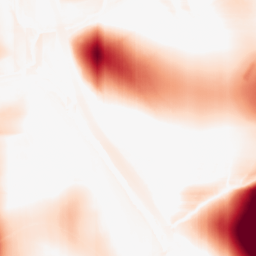
Category: morphological
Decomposition family: rolling_ball
Decomposition parameters: radius: 50
Upsampling method: bspline
Upsampling parameters: scale: 2
Upsampling scale: 2